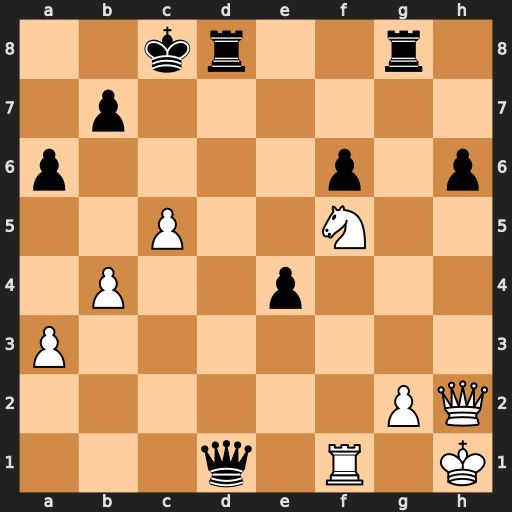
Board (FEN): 2kr2r1/1p6/p4p1p/2P2N2/1P2p3/P7/6PQ/3q1R1K
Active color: w
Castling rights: -
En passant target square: -
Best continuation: Ne7+ Kd7 Rxd1+